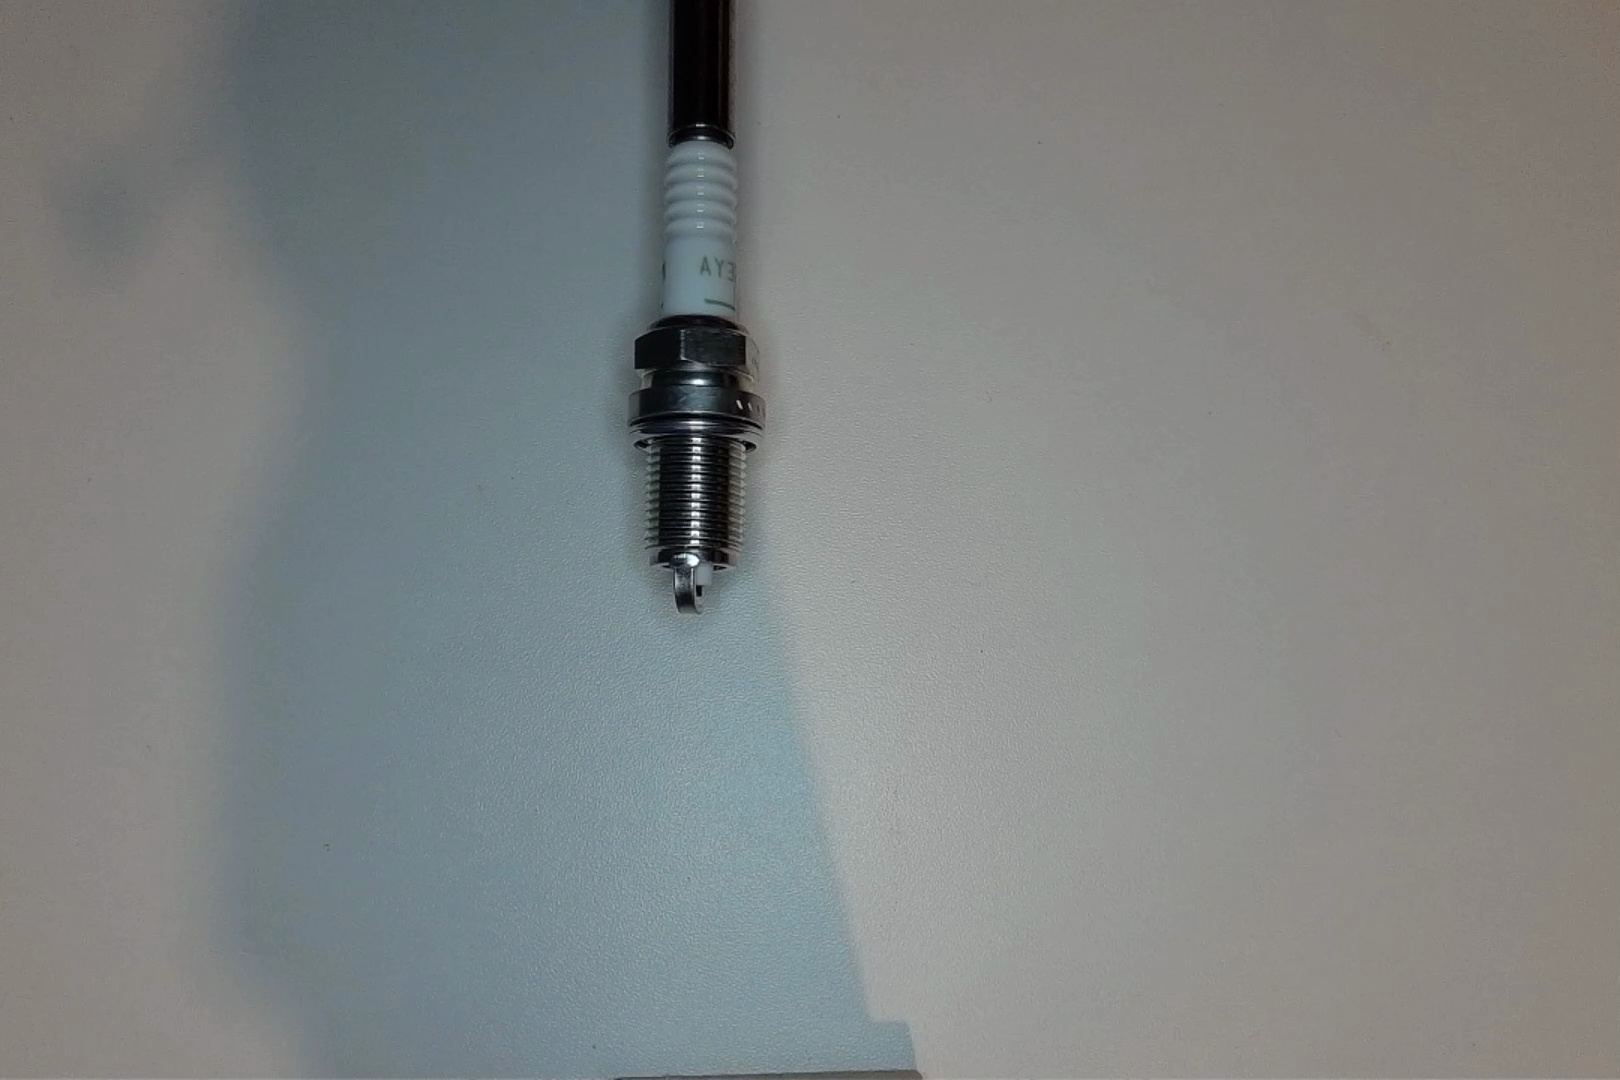
Label: no anomaly